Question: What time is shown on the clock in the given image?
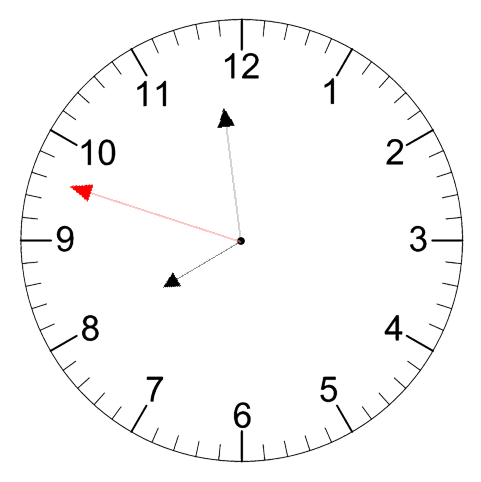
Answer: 07:58:48